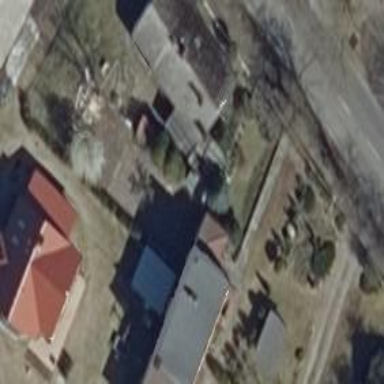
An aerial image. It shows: Residential building.